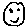
Label: smiley face